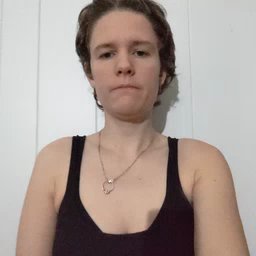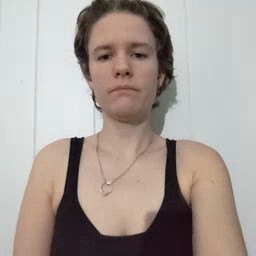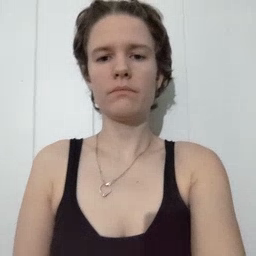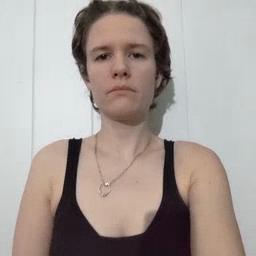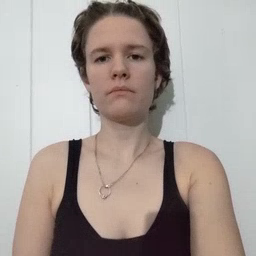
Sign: mitten